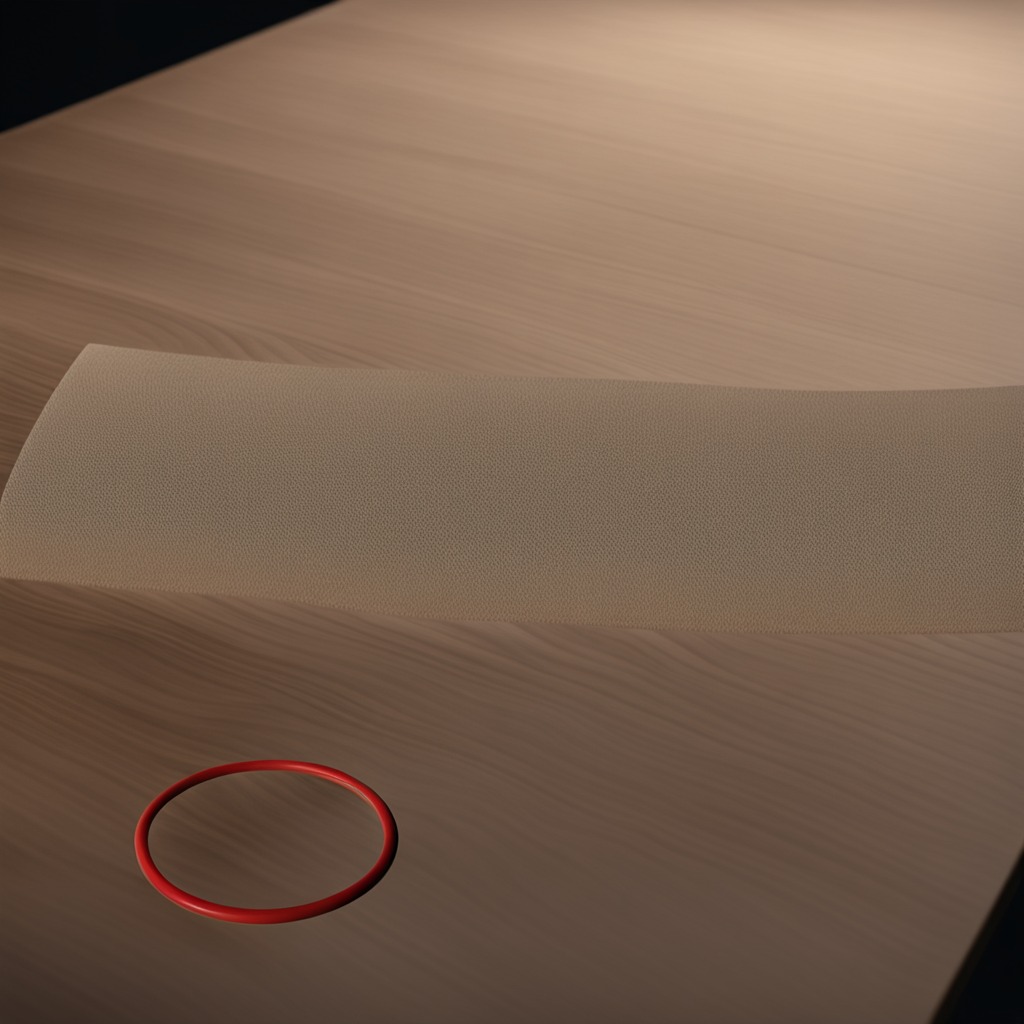
A rubber O-ring is lying on the wooden table.